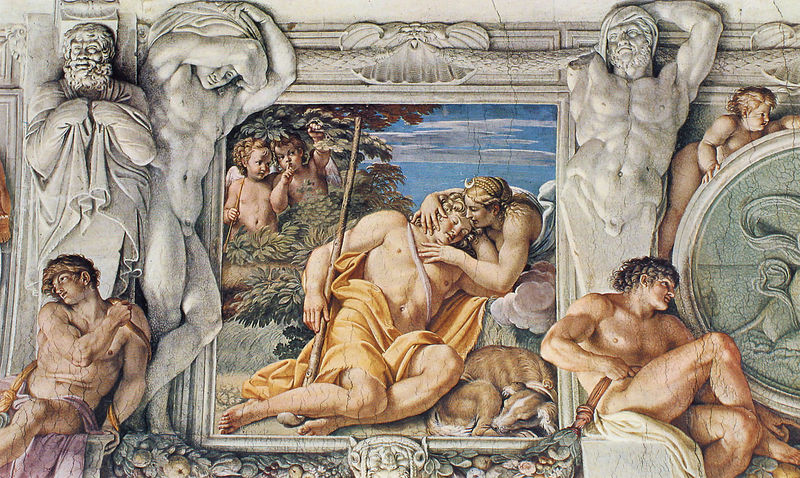
Titel: Diana und Endymion
Künstler: Annibale Carracci
Institution: Rom, Palazzo Farnese
Schlagwörter: akt, blau, himmel, körper, laub, mann, nackt, schlaf, wolken, frauen, frau, marmor, männer, nacht, orange, szene, hund, obst, wolke, malerei, wand, bild, natur, decke, engel, frucht, putto, ranken, skulptur, statue, apfel, relief, liebe, ruhe, saal, muskeln, wandmalerei, stuck, mond, antike, palast, traum, plastisch, mondsichel, göttin, darstellung, verführung, putz, götter, zeus, fresken, fresko, arkadien, wanderstab, putten, hirte, stecken, trösten, deckenmalerei, leise, nachtruhe, fabig, szwnw